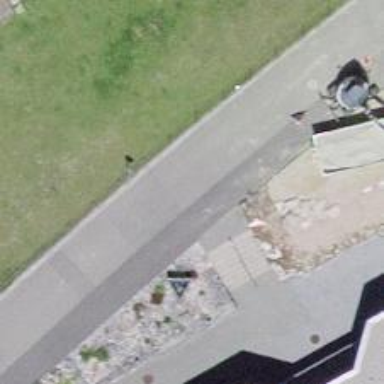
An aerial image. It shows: Steps made of paving stones.